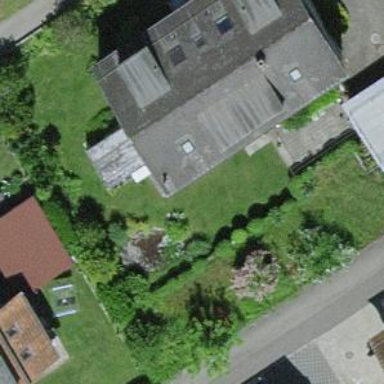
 designed for leisure activities on land."